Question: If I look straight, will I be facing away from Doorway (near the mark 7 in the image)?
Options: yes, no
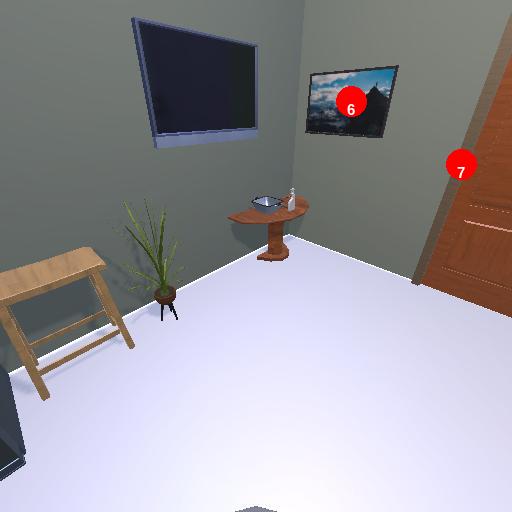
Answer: yes